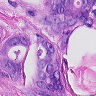
Metastatic tissue present: yes